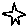
Label: star